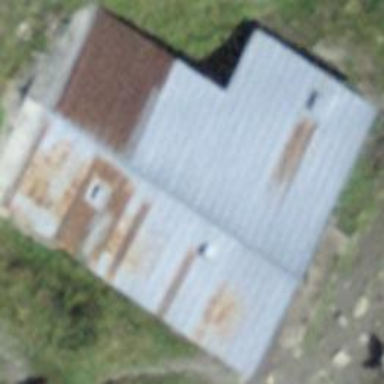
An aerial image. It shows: Cabin.